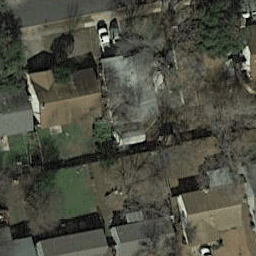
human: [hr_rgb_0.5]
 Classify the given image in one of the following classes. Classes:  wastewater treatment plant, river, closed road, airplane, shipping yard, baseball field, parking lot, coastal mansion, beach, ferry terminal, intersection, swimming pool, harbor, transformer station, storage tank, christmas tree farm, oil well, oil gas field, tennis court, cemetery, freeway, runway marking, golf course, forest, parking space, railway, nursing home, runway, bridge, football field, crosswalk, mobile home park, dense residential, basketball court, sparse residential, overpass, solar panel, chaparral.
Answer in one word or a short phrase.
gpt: dense residential